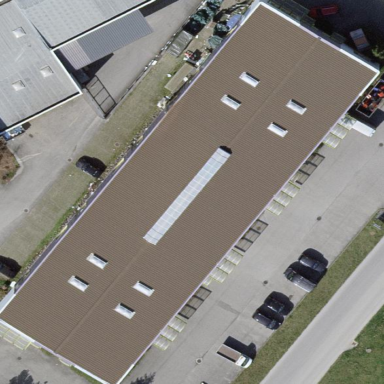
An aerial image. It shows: Industrial building.